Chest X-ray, PA view. Patient: 37 years old, sex F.
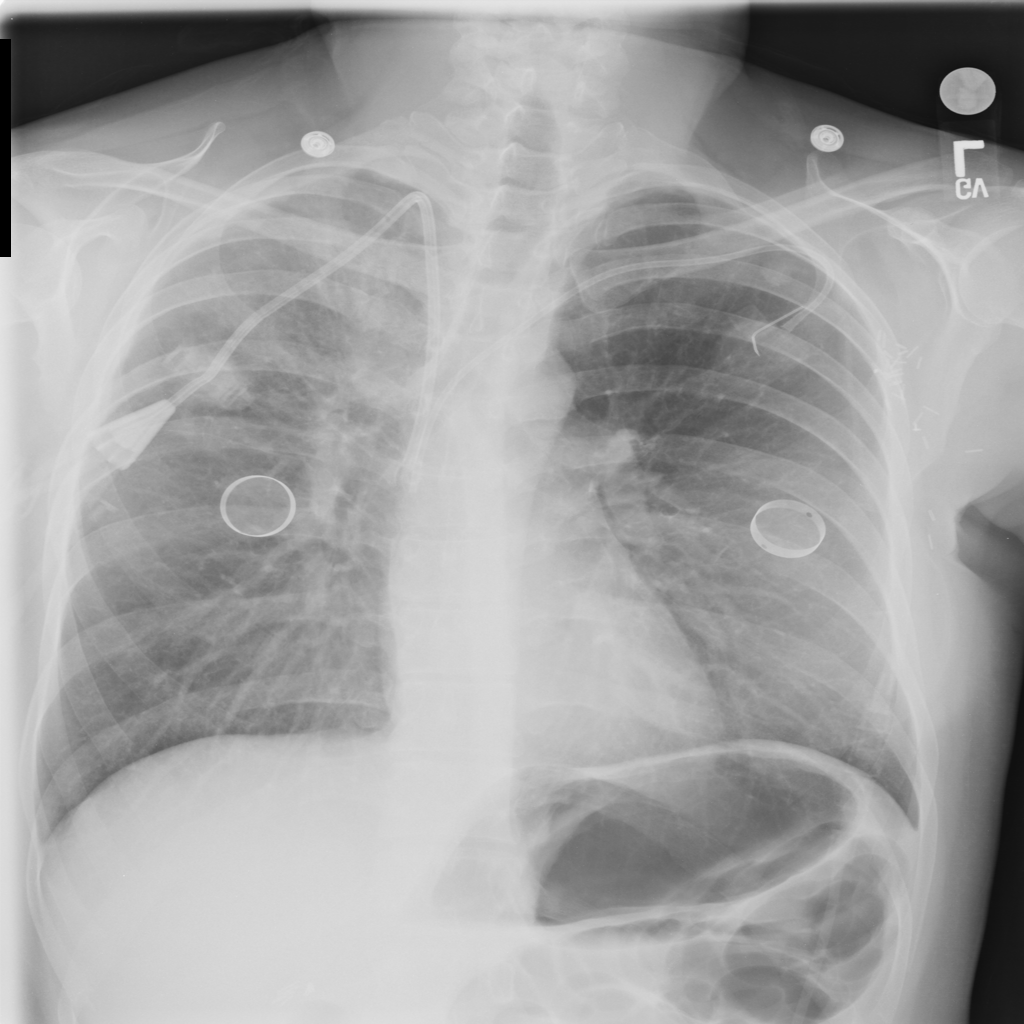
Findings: Infiltration